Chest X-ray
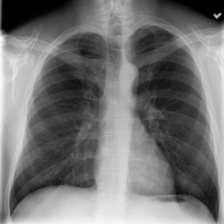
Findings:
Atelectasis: negative
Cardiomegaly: negative
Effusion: negative
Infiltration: negative
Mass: negative
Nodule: negative
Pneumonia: negative
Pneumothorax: negative
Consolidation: negative
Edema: negative
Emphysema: negative
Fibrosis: negative
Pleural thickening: negative
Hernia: negative